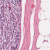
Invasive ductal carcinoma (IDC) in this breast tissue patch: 1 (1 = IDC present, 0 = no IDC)